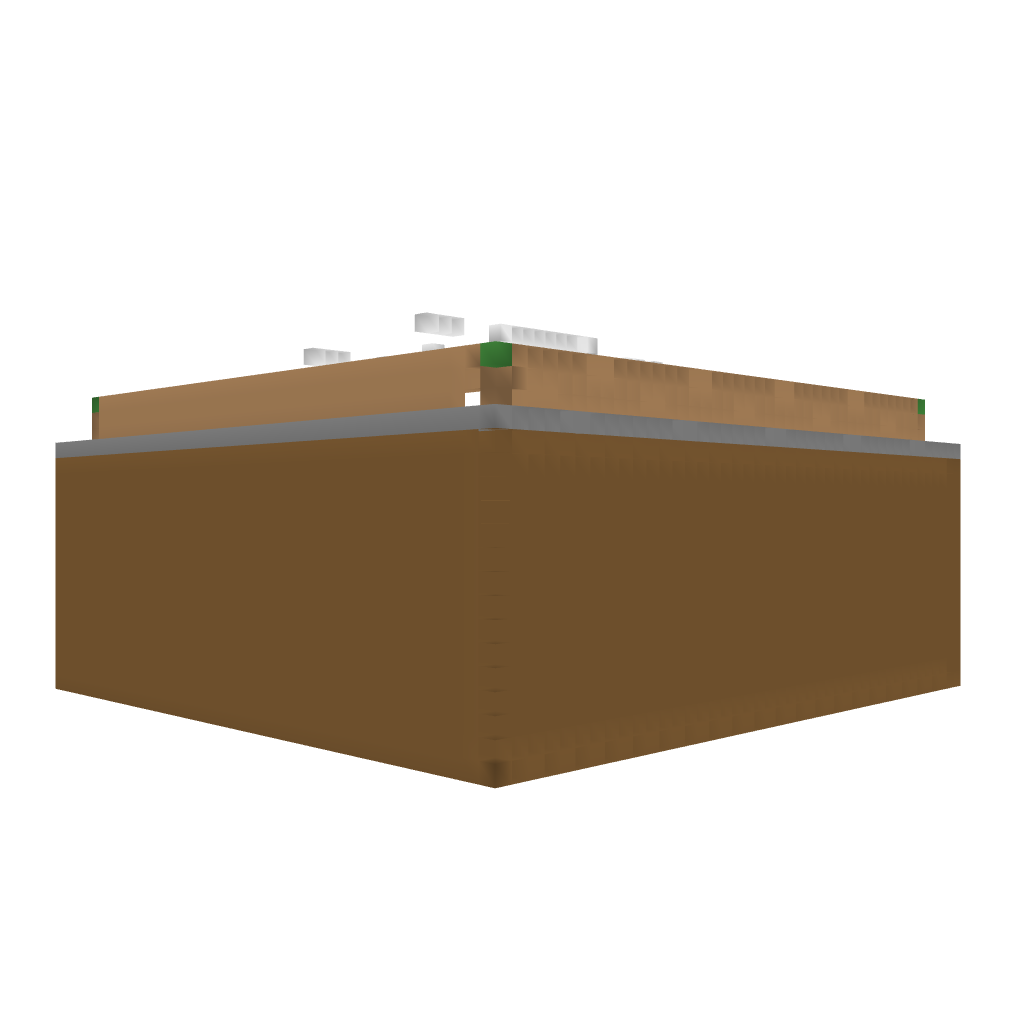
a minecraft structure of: Modern House - cmacey bad low quality